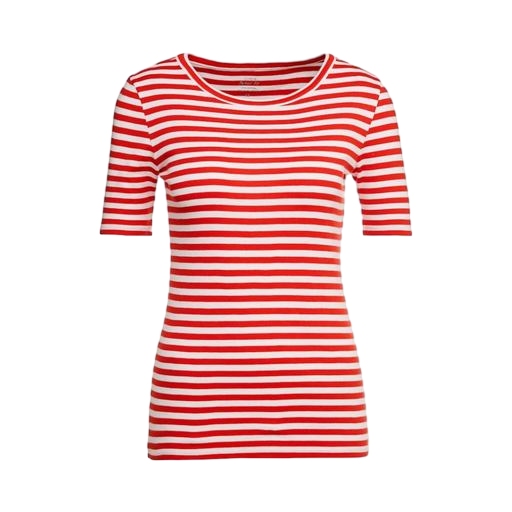
red striped jersey tee, striped tight fitting tee, striped red and white shirt, white background